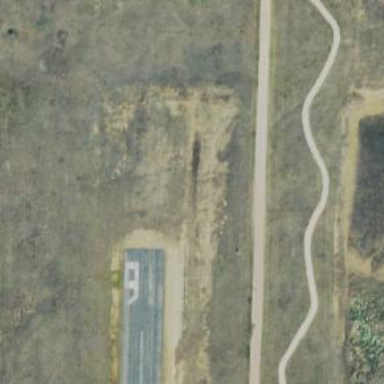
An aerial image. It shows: Runway surface made of asphalt at airport.